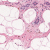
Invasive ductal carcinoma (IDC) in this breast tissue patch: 0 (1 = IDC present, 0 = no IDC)